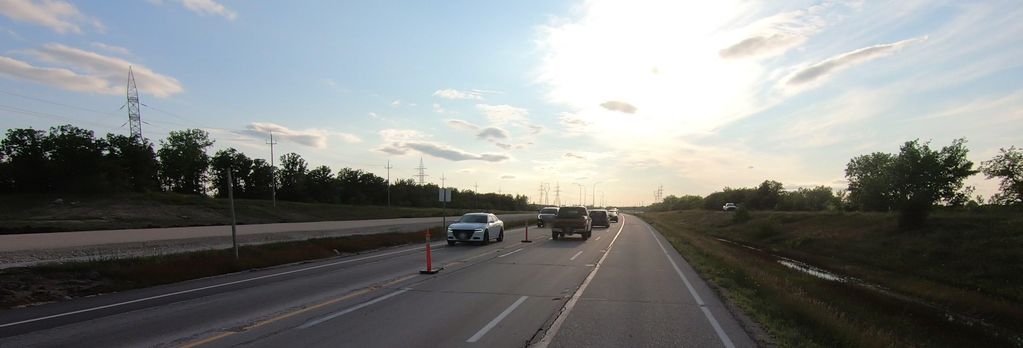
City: winnipeg